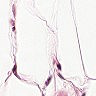
Metastatic tissue present: no